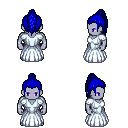
a pixel art fantasy rpg character, male body template, dark elf, purple skin, underdress, magenta pants, blue long topknot hairstyle, four views (front, back, left, right), 2x2 character sprite sheet, small pixel art, hard edges, no anti-aliasing